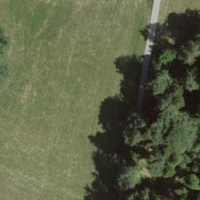
EUNIS habitat code: 44
Species observed at this site:
Prunella vulgaris